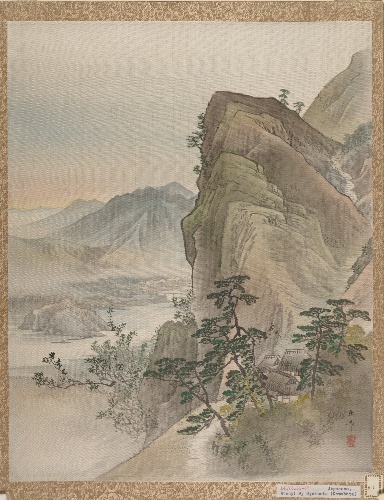
Artist: Kawabata Gyokushō
Artist bio: Japanese, 1842–1913
Date: ca. 1887–92
Object type: Album leaf
Classification: Paintings
Medium: Album leaf; ink and color on silk
Culture: Japan
Period: Meiji period (1868–1912)
Dimensions: 14 1/2 x 11 1/2 in. (36.8 x 29.2 cm)
Department: Asian Art
Credit line: Charles Stewart Smith Collection, Gift of Mrs. Charles Stewart Smith, Charles Stewart Smith Jr., and Howard Caswell Smith, in memory of Charles Stewart Smith, 1914
Accession year: 1914
Repository: Metropolitan Museum of Art, New York, NY
Tags: Mountains|Landscapes